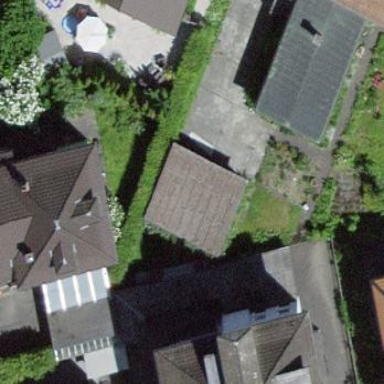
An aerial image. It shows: Garage.